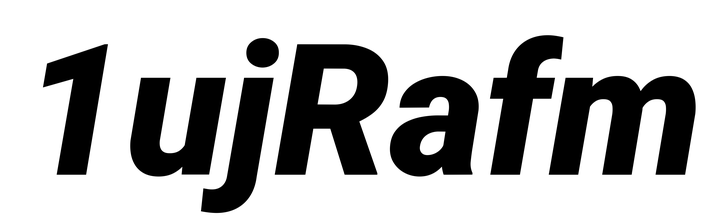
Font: Roboto-Italic_Black_Italic